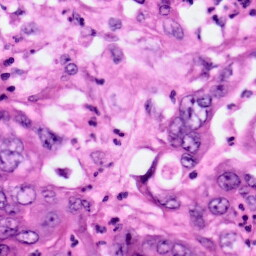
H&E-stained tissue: Pancreatic